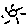
Label: sun